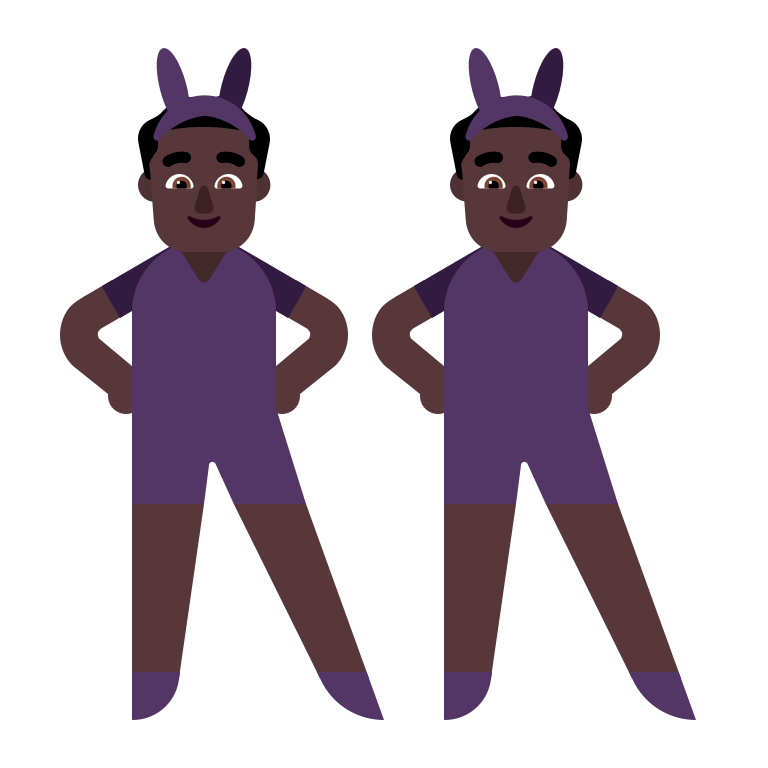
man with bunny ears flat dark